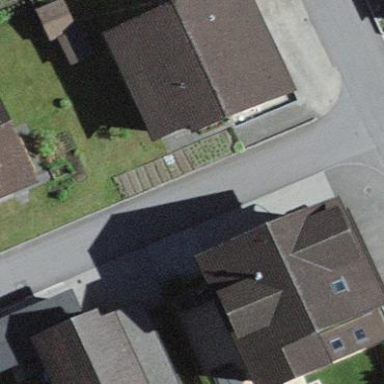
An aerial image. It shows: Simple and straightforward house.